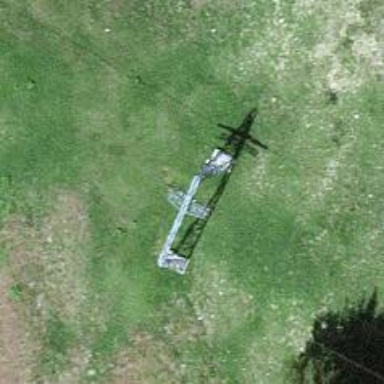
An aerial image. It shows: Pylon for aerialway.